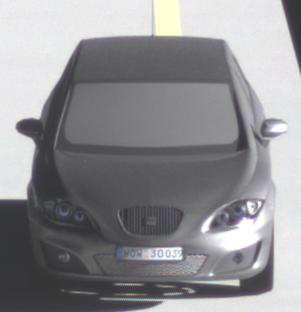
Make: SEAT
Model: Leon 1.4
Detailed model: Leon (1P)
Model produced from: 2009/04
Model produced until: 2010/08
Doors: 5
Color: gray
Road condition: dry road
Daytime: morning or afternoon
Contrast: high contrast